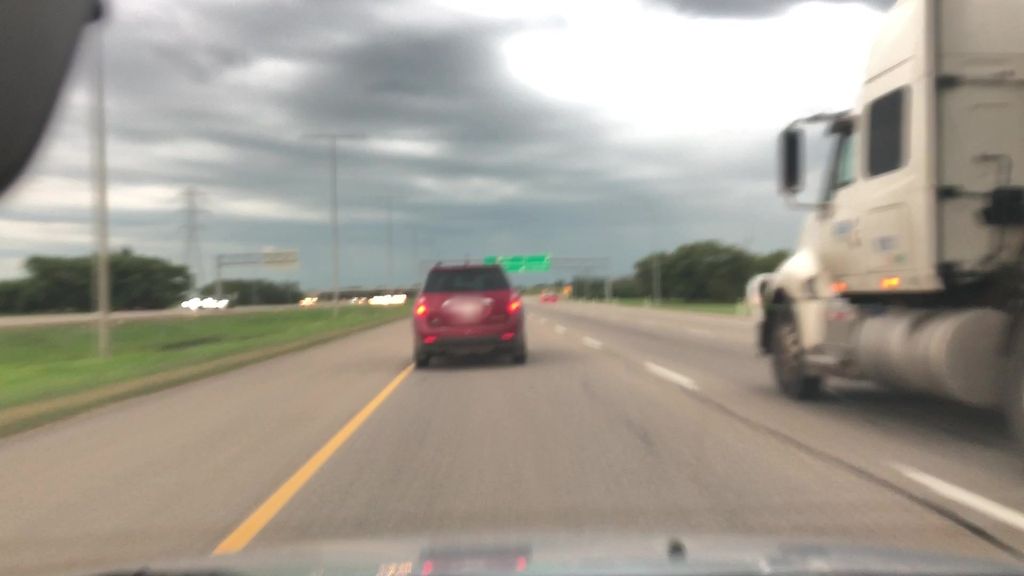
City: edmonton